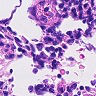
Metastatic tissue present: no